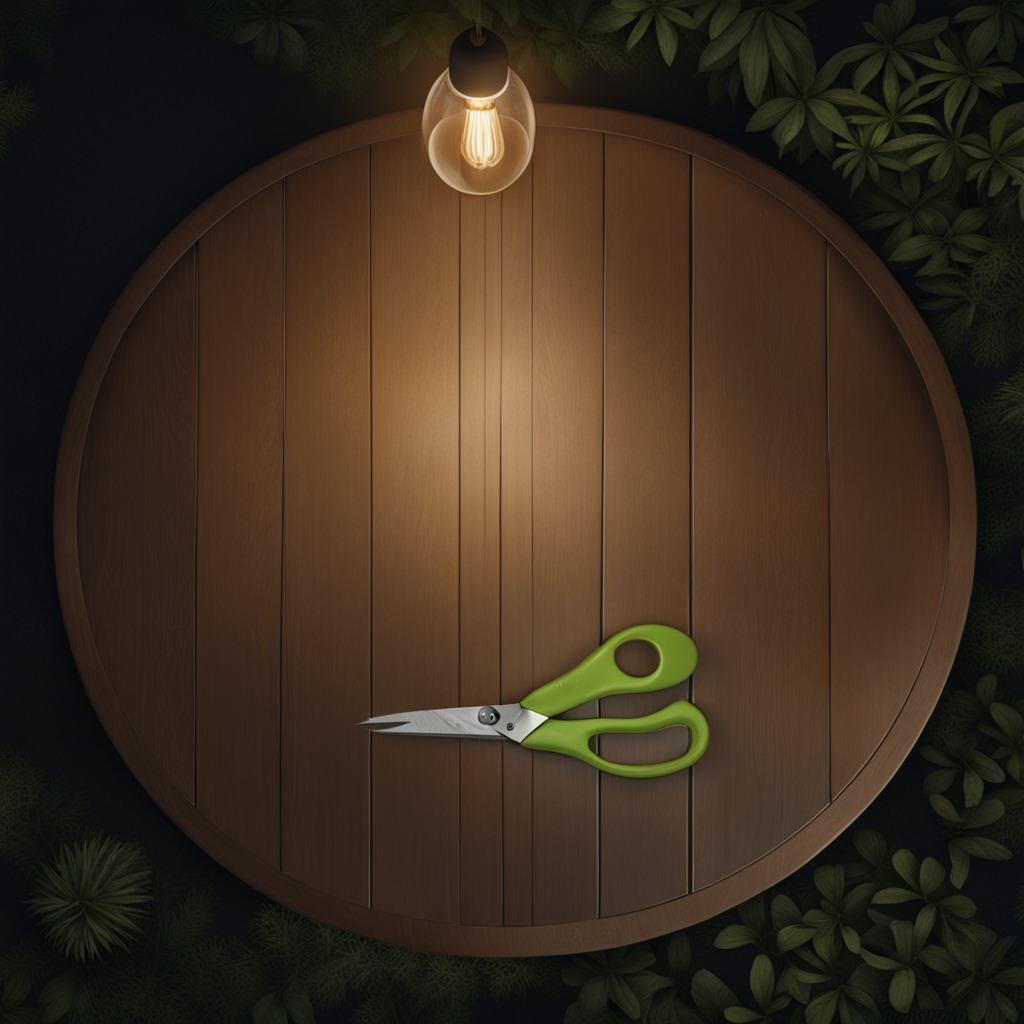
A scissor is lying on a wooden table inside a jungle field workshop tent at night.